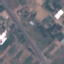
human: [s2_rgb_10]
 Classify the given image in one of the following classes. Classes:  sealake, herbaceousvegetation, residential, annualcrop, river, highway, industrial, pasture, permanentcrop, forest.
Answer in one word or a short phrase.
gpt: Highway